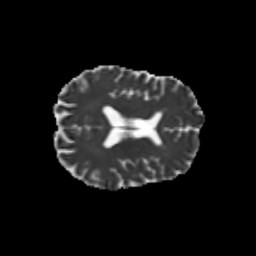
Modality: MD
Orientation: axial
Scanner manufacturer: siemens
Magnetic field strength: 3 T
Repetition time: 9.2 s
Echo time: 0.084 s